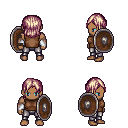
a pixel art fantasy rpg character, male body template, human, dark skin, brown sleeveless shirt, metal pants, white blonde long bangs hairstyle, white cloth bracers, shield, four views (front, back, left, right), 2x2 character sprite sheet, small pixel art, hard edges, no anti-aliasing